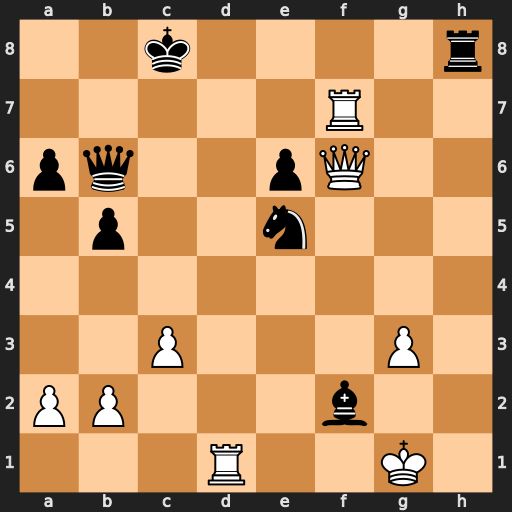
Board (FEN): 2k4r/5R2/pq2pQ2/1p2n3/8/2P3P1/PP3b2/3R2K1
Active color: w
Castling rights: -
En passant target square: -
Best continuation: Qxf2 Qxf2+ Rxf2